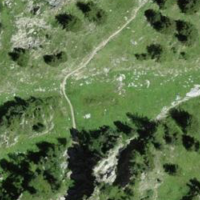
EUNIS habitat code: 23
Species observed at this site:
Turdus torquatus
Lyrurus tetrix
Podisma pedestris